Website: walmart
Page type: delivery-shipping
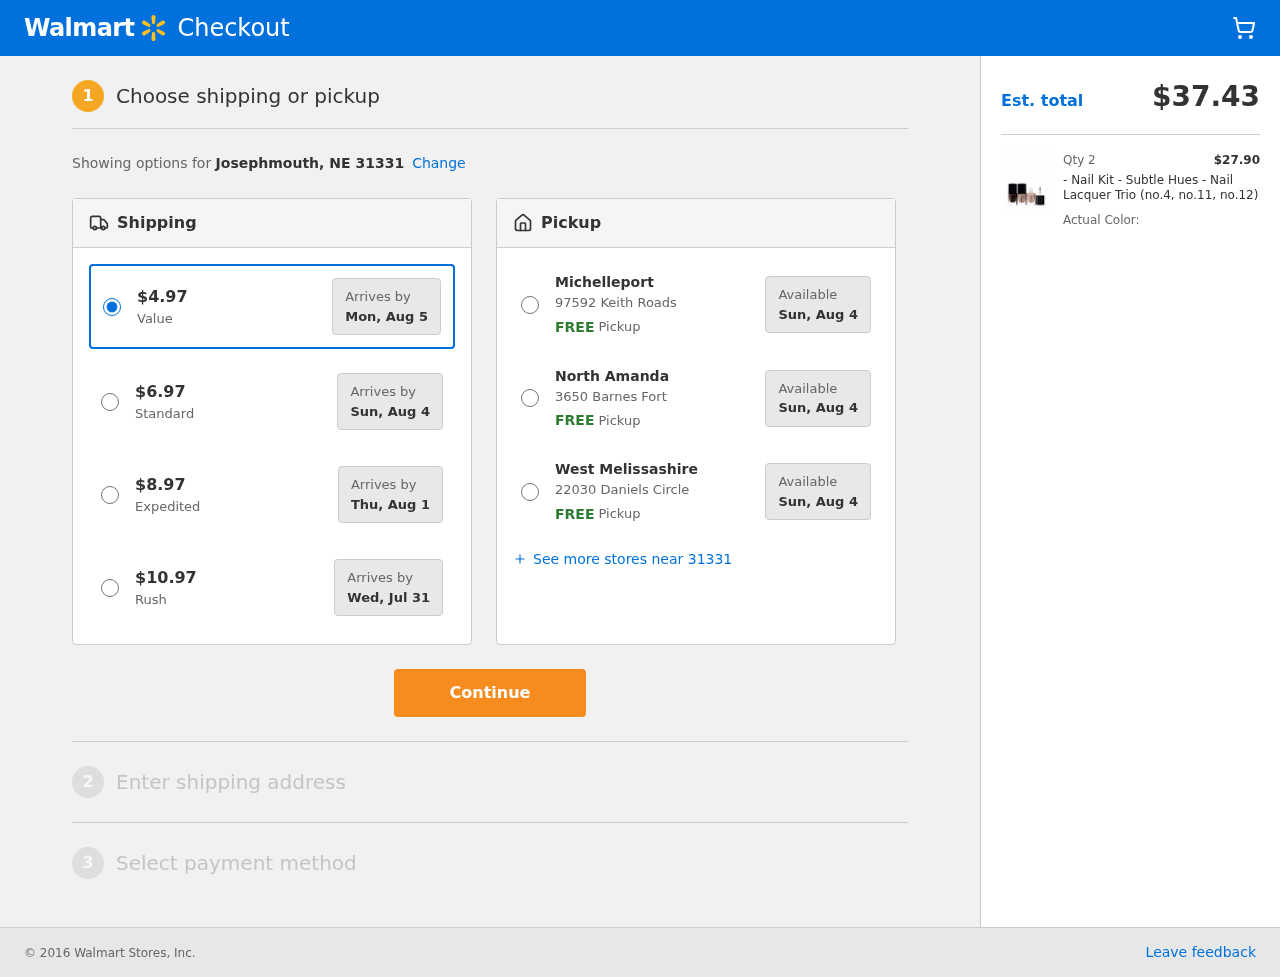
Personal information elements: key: PII_CITY_STATE_ZIP
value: Josephmouth, NE 31331
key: PII_LOCATION1_CITY
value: Michelleport
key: PII_LOCATION1_STREET
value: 97592 Keith Roads
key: PII_LOCATION2_CITY
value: North Amanda
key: PII_LOCATION2_STREET
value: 3650 Barnes Fort
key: PII_LOCATION3_CITY
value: West Melissashire
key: PII_LOCATION3_STREET
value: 22030 Daniels Circle
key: PII_POSTCODE
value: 31331
Product elements: key: PRODUCT1_NAME
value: - Nail Kit - Subtle Hues - Nail Lacquer Trio (no.4, no.11, no.12)
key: PRODUCT1_PRICE
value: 13.95
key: PRODUCT1_QUANTITY
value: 2
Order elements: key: ORDER_SHIPPING_COST
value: $4.97
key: ORDER_SHIPPING_COST
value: $6.97
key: ORDER_SHIPPING_COST
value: $8.97
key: ORDER_SHIPPING_COST
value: $10.97
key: ORDER_DELIVERY_DATE
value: Thu, Aug 1
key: ORDER_DELIVERY_DATE
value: Sun, Aug 4
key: ORDER_DELIVERY_DATE
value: Wed, Jul 31
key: ORDER_DELIVERY_DATE
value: Mon, Aug 5
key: ORDER_TOTAL
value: $37.43